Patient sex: F
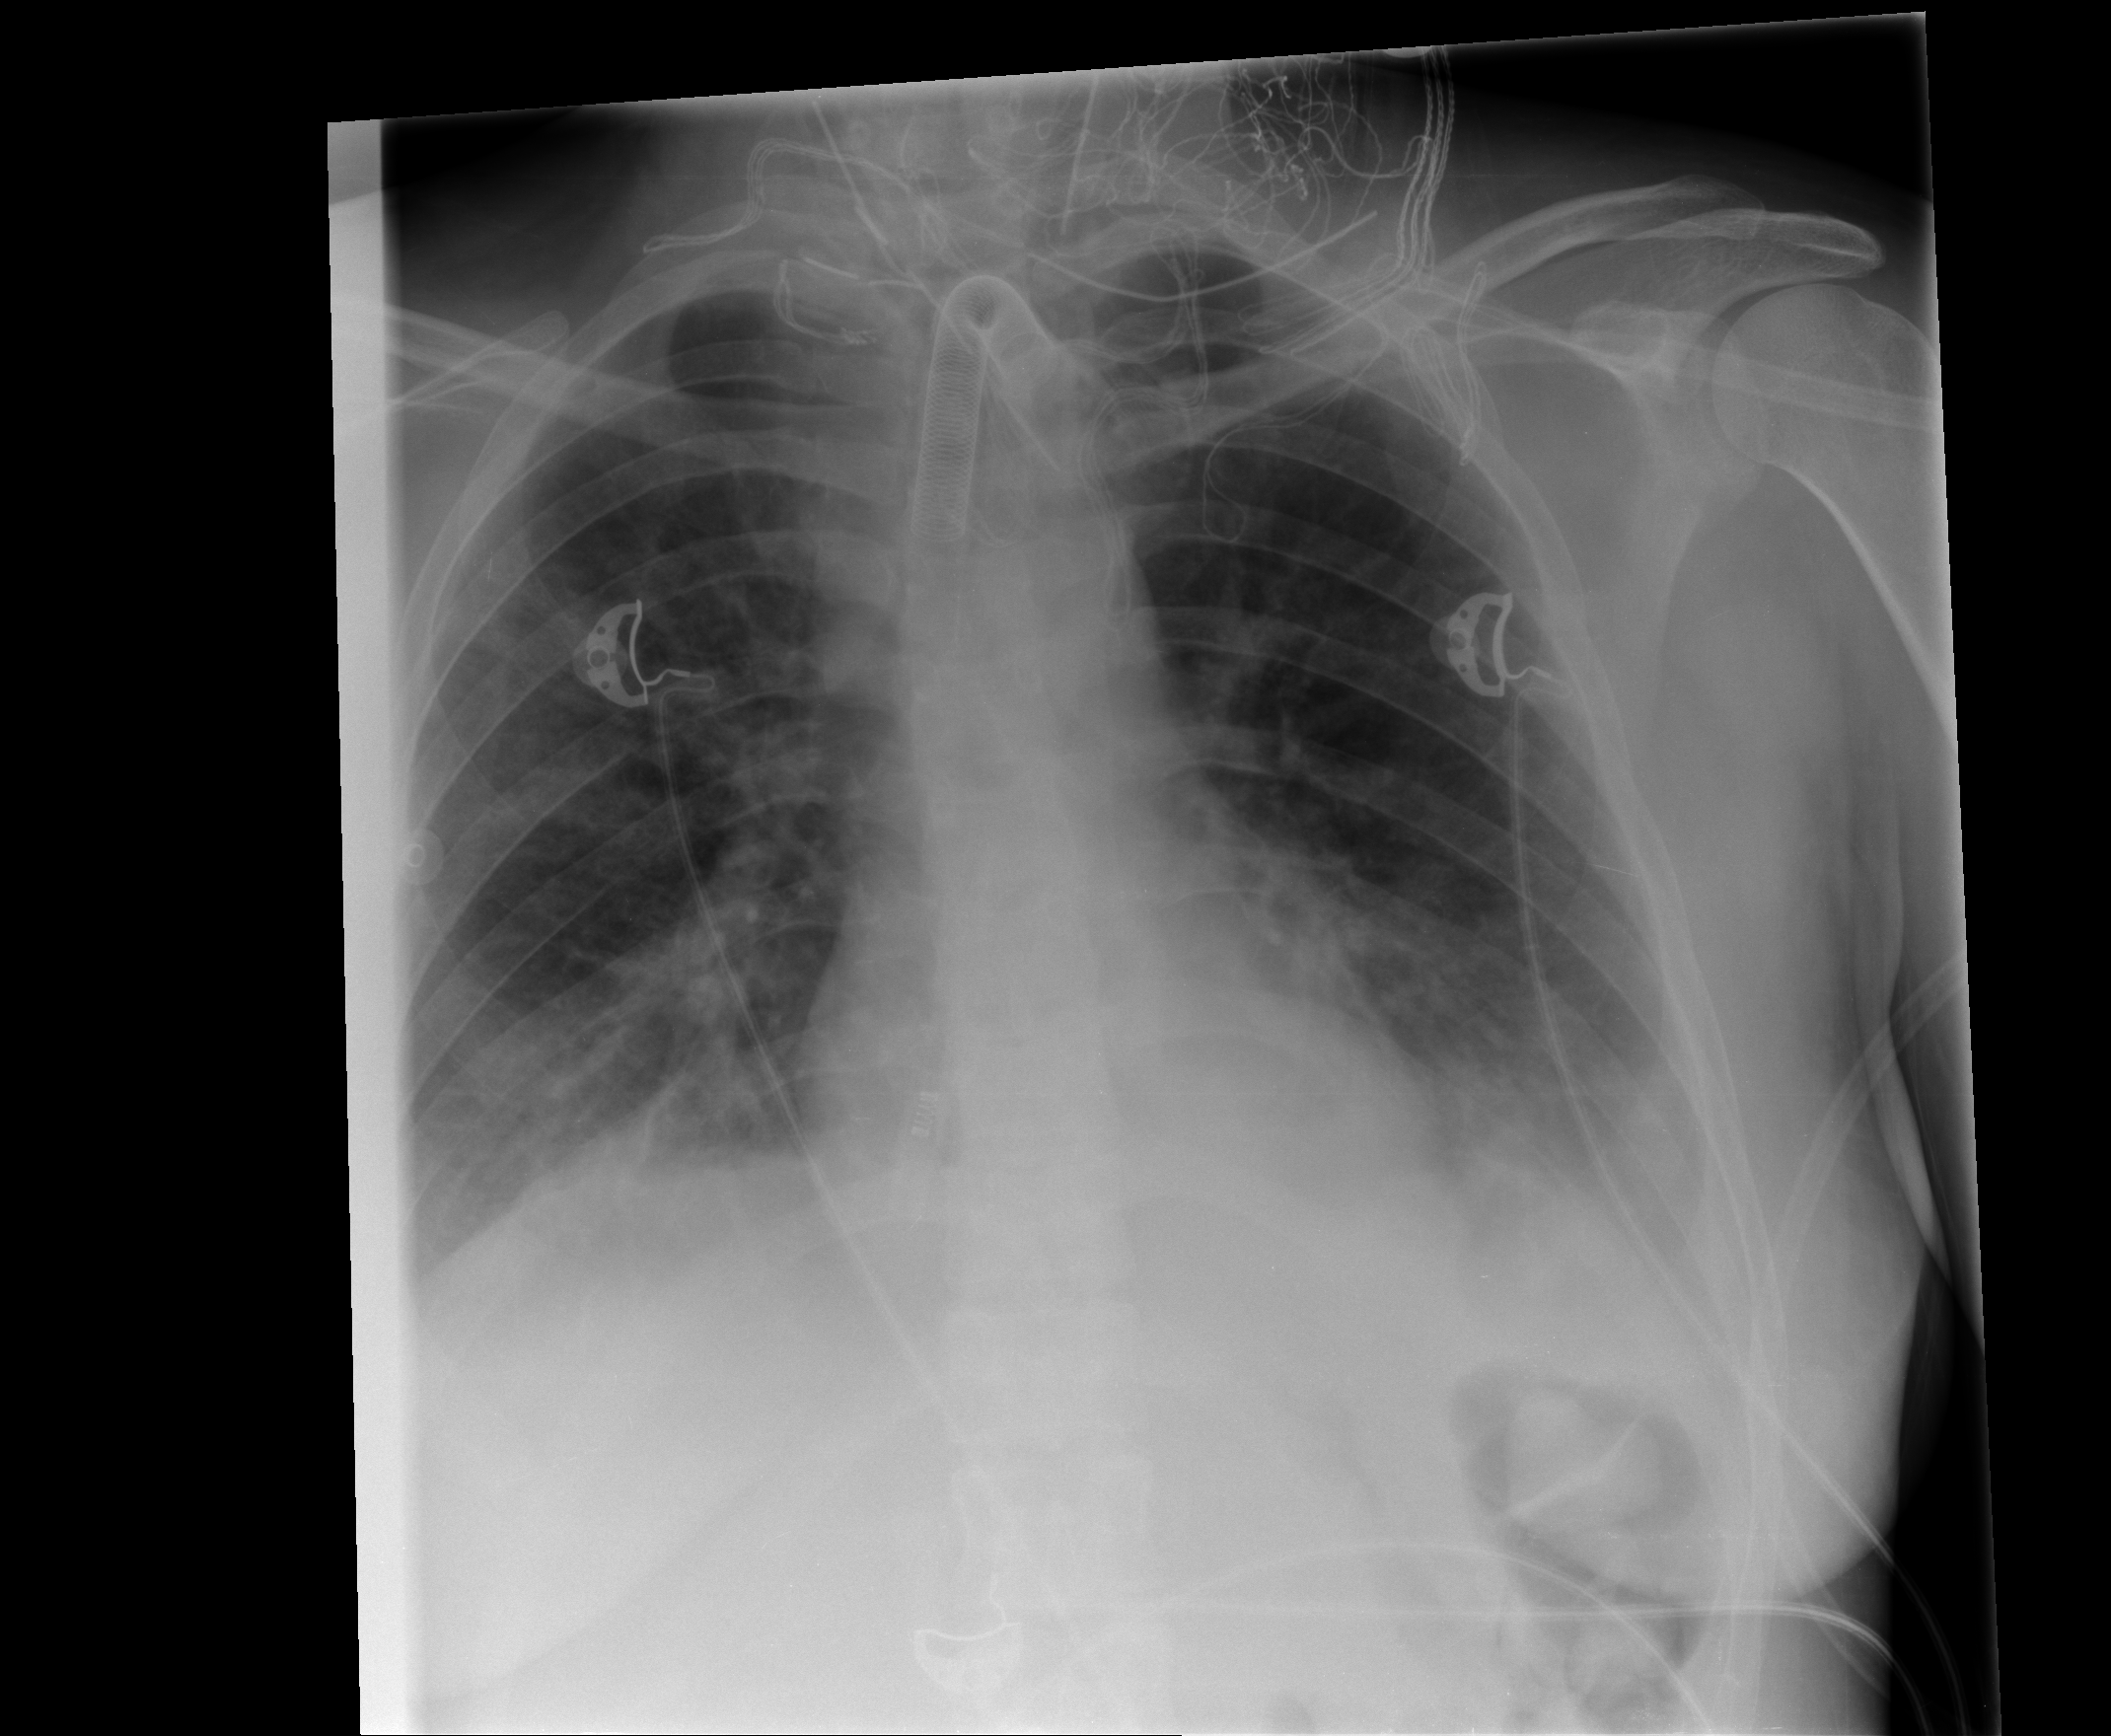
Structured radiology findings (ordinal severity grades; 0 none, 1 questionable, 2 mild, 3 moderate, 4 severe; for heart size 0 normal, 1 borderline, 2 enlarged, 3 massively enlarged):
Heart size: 0
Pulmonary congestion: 0
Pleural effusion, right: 1
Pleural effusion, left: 2
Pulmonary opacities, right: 1
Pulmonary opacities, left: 1
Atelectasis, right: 2
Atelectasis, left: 2